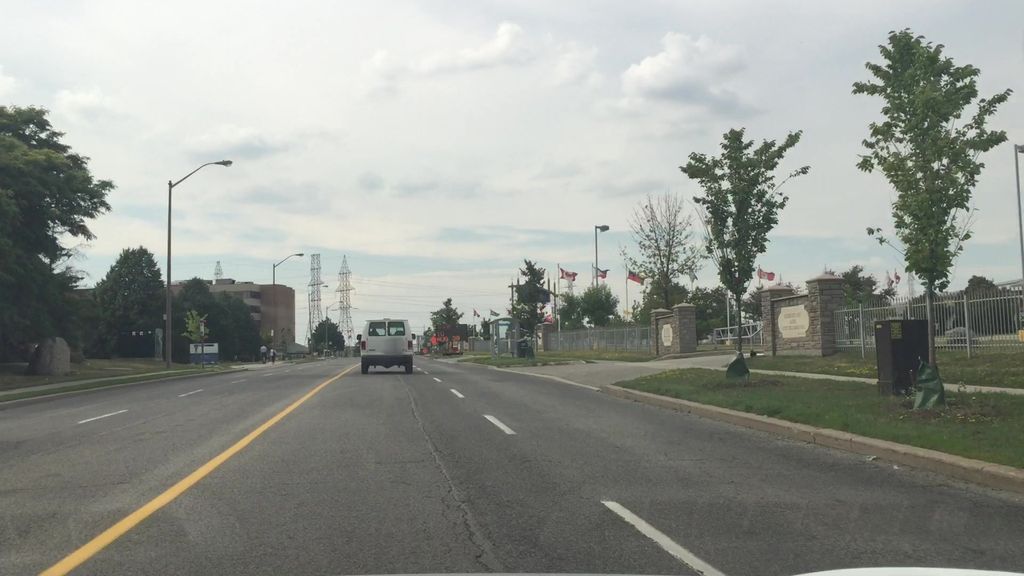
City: toronto